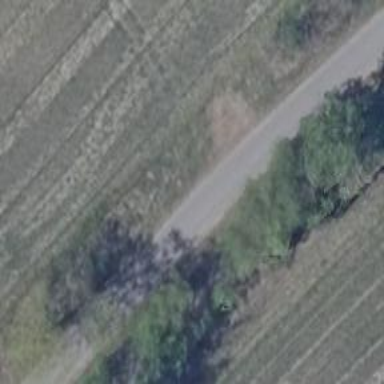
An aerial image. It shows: Asphalt road classified as tertiary.